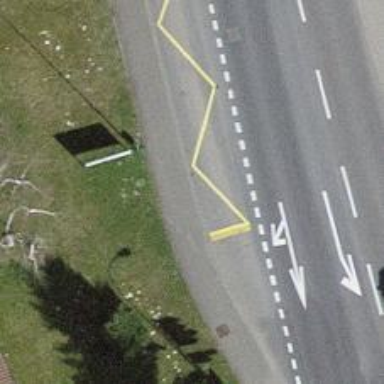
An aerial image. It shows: Bus stop with platform for public transport.